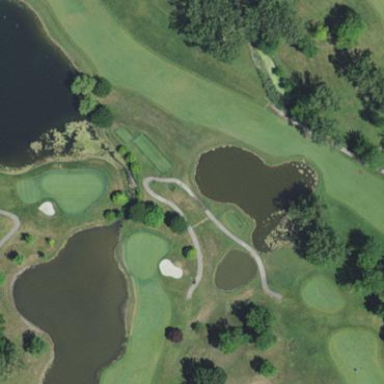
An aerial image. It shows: Pond serving as lateral water hazard on golf course.